Question: In the image below, in my markup, the title of the page is "Welcome to My sample Web Site" (not all caps). However, in the split screen, the title is shown in all caps.
The code in CSS is:
'''
h1, h2, h3, h4, h5, h6
{
font-size: 1.5em;
color: #666666;
font-variant: small-caps;
text-transform: none;
font-weight: 200;
margin-bottom: 0px;
}
h1
{
font-size: 1.6em;
padding-bottom: 0px;
margin-bottom: 0px;
}
.header h1
{
font-weight: 700;
margin: 0px;
padding: 0px 0px 0px 20px;
color:white;
border: none;
line-height: 2em;
font-size: 2em;
}
'''
I want to display the title as I coded in the markup (not all caps).

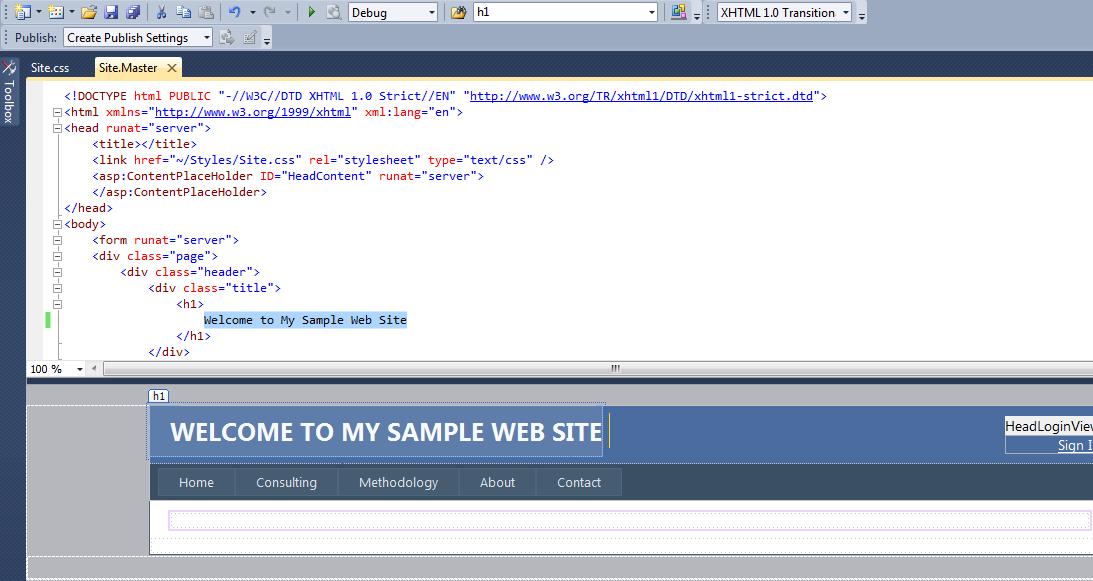
Answer: I would try changing 'font-variant: small-caps;' to 'font-variant: normal;'